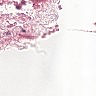
Metastatic tissue present: no